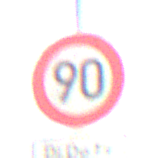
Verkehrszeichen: Geschwindigkeit90
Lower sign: ZeitangabenMitBeschraenkungAufWochentage3
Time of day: Midday
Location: Outdoor (Nature)
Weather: PartlyCloudy
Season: Autumn
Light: Natural